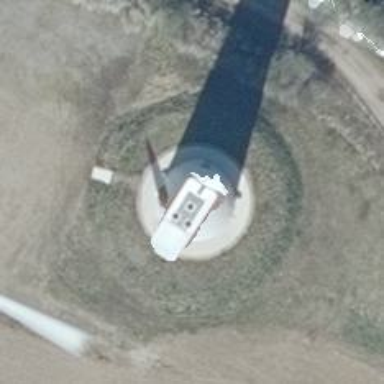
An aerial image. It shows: Wind generator in the form of horizontal axis wind turbine.